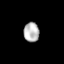
Tissue: skin
Cell type: Epithelial cells
Senescence score: 0.8949
Nuclear area (px): 298
Mean DAPI intensity: 181.933